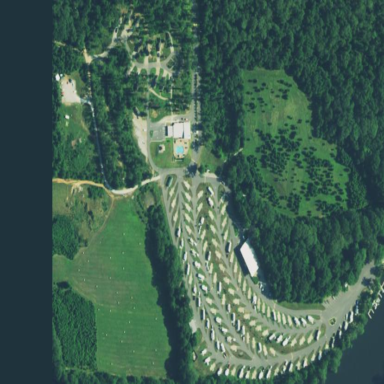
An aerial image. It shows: Caravan site for tourism.